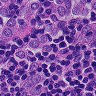
Metastatic tissue present: yes